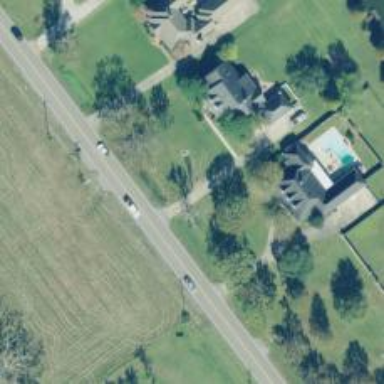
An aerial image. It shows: Driveway.